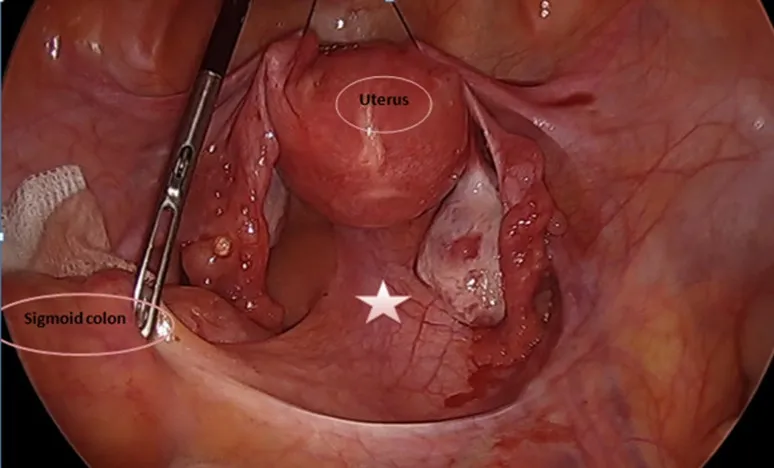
initial view after retracting the sigmoid colon and the uterus.
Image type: endoscopy (other_endoscopy)